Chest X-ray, PA view. Patient: 64 years old, sex F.
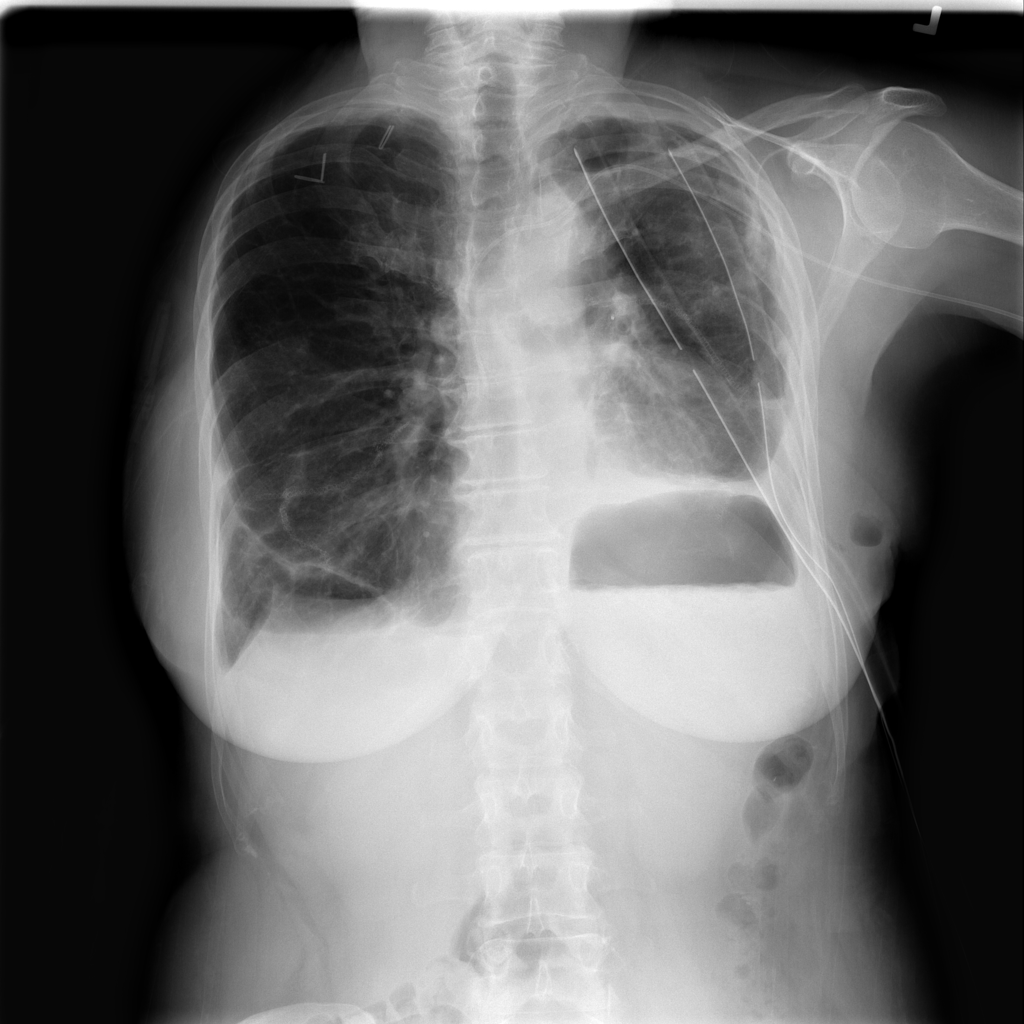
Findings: Pleural_Thickening